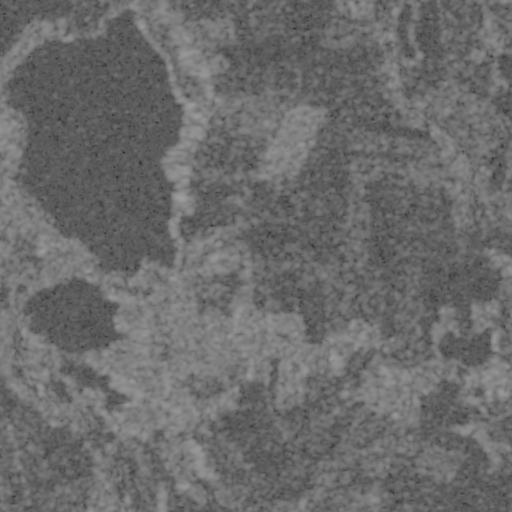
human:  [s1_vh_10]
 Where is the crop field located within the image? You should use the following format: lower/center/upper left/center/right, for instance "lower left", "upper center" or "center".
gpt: The crop field is located in the center left of the image.
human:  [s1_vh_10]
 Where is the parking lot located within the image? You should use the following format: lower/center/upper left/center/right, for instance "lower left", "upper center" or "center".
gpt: The parking lot is located in the center left of the image.
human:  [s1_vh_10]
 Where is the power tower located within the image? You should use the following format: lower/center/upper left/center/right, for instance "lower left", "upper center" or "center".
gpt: The power tower is located in the lower right of the image.
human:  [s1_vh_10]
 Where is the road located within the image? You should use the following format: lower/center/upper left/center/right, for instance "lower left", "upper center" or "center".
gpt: There is no road in the image.

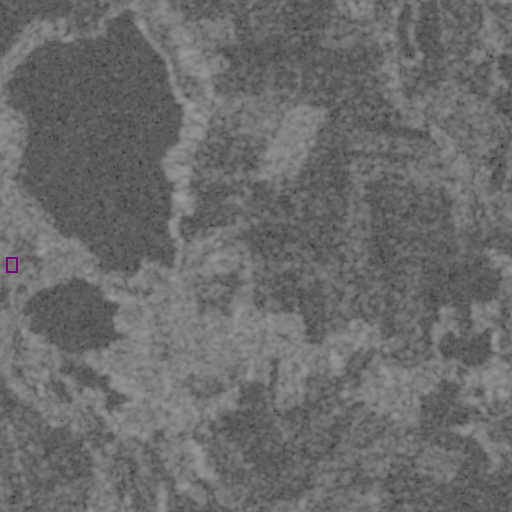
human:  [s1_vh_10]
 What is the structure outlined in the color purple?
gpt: The structure outlined in purple is a crop field.
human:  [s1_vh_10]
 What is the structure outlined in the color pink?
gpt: There is no pink outline.